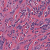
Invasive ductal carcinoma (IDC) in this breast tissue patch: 1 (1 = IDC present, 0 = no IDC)